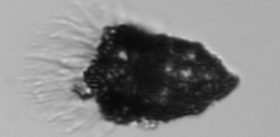
Label: Tintinnopsis